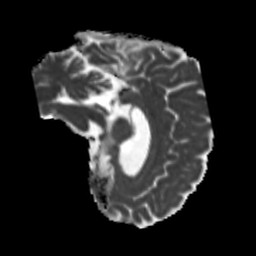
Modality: MD
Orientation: sagittal
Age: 39
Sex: male
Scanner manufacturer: siemens
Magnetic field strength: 3 T
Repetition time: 5.25 s
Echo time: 0.08 s